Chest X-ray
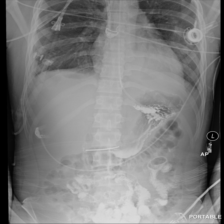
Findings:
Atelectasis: negative
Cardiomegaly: negative
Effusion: negative
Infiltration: negative
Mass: negative
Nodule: negative
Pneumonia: negative
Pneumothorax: negative
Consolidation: negative
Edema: negative
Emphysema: negative
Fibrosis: negative
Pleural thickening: negative
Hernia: negative